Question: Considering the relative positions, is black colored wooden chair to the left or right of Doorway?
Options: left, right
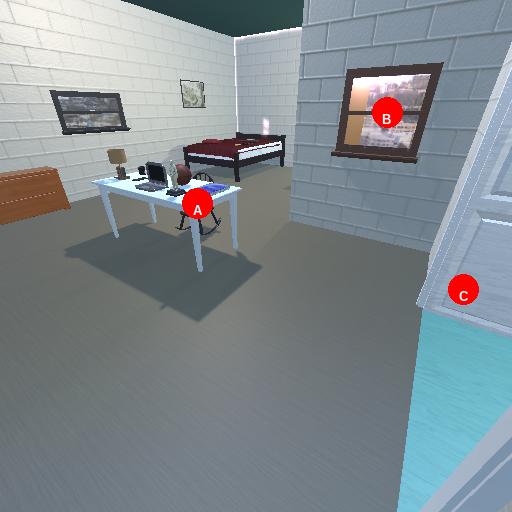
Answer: left